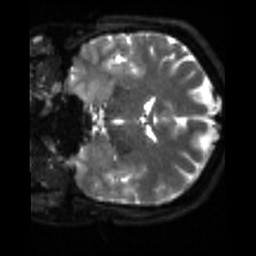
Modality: sbref
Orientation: coronal
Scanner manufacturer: siemens
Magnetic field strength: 3 T
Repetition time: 4 s
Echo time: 0.0594 s